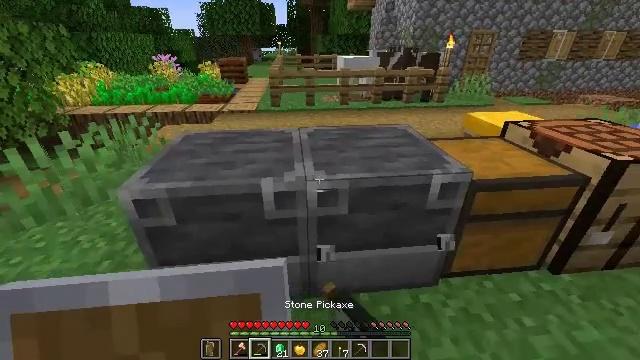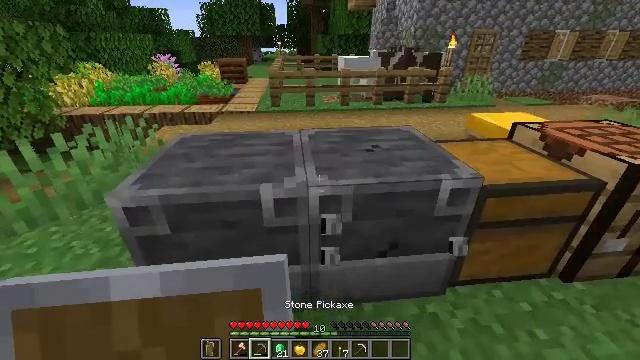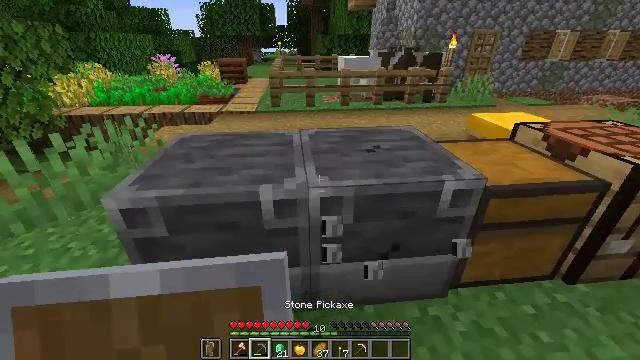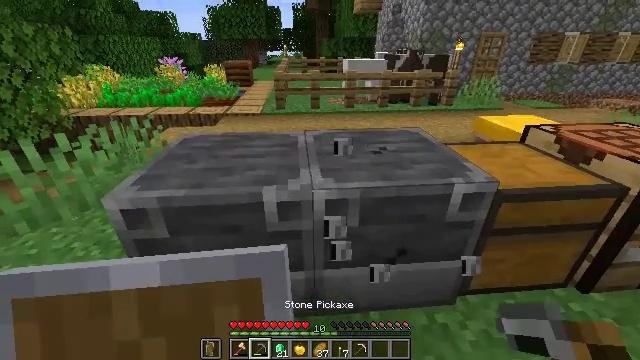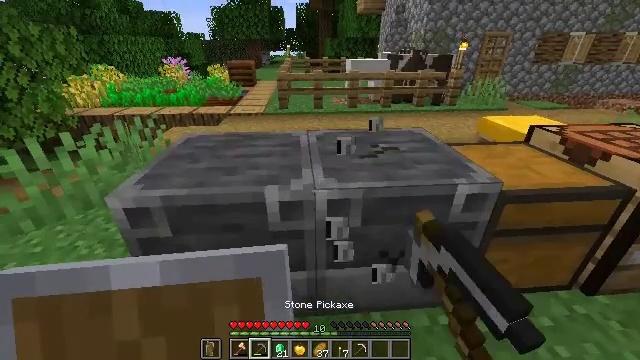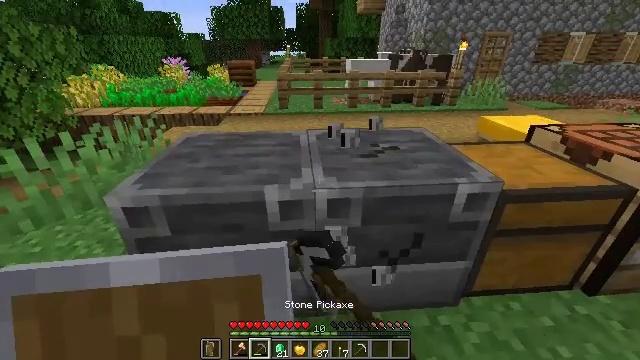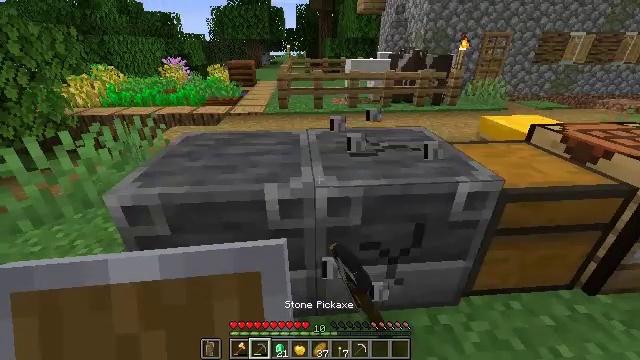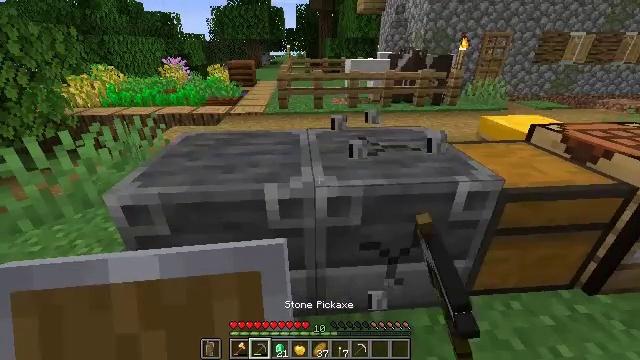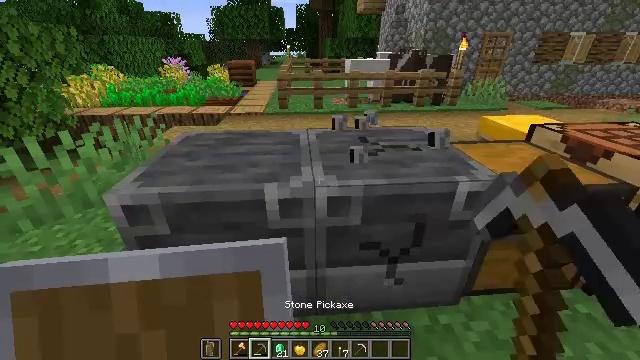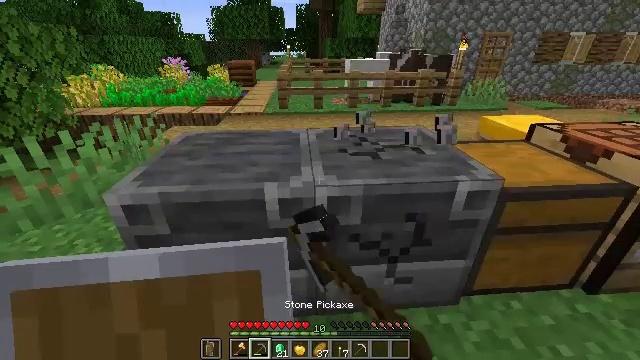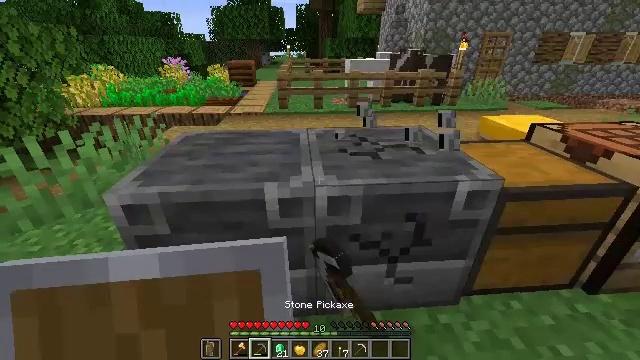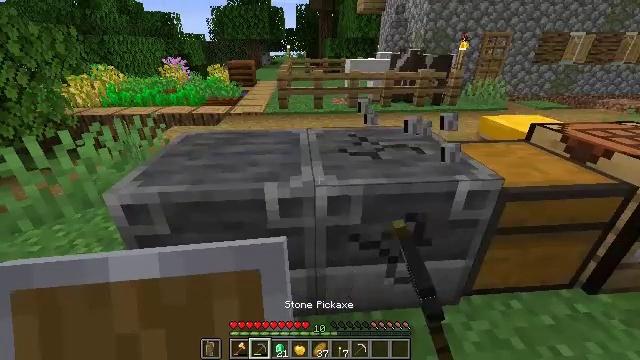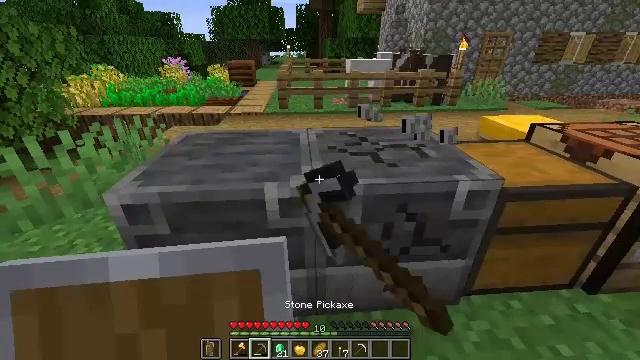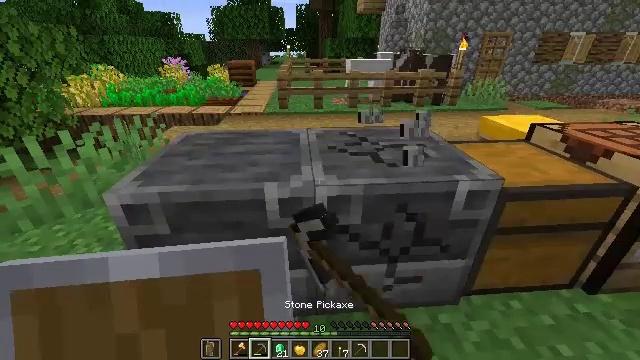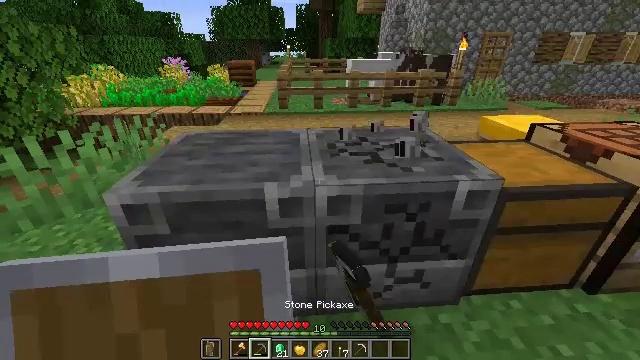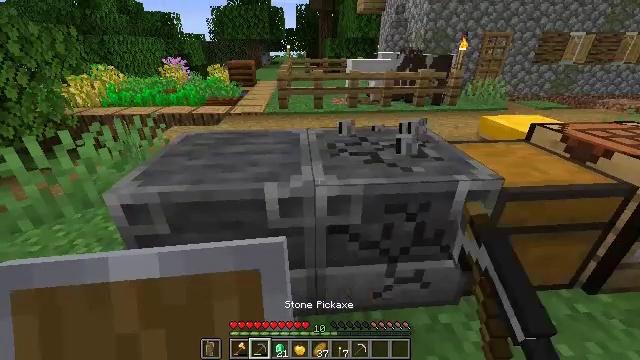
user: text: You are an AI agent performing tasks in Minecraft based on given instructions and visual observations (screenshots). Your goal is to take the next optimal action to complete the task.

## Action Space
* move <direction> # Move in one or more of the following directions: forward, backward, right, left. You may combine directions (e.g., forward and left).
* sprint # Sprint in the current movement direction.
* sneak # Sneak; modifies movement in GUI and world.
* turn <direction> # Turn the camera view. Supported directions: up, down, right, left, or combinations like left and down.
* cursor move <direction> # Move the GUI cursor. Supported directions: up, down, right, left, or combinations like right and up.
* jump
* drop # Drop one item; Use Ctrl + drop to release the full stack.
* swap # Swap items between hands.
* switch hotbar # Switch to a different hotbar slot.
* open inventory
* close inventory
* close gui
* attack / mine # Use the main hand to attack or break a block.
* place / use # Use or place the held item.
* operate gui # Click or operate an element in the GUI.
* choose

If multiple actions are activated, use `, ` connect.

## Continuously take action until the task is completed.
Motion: motion action
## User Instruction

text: Mine the blast furnace.
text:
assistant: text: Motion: attack / mine
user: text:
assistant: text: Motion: attack / mine
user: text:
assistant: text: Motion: turn left, attack / mine
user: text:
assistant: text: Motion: attack / mine
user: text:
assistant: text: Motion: attack / mine
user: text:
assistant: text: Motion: attack / mine
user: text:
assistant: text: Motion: attack / mine
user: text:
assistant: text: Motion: attack / mine
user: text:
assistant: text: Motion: attack / mine
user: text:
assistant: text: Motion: attack / mine
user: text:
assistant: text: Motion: attack / mine
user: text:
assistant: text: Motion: attack / mine
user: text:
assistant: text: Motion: attack / mine
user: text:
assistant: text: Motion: attack / mine
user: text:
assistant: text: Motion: attack / mine
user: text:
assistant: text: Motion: attack / mine
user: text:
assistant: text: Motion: attack / mine
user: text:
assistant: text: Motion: attack / mine
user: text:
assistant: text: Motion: attack / mine
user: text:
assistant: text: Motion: attack / mine
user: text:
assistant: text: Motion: attack / mine
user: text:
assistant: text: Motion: attack / mine
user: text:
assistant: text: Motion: attack / mine
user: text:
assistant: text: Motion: attack / mine
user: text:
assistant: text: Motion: attack / mine
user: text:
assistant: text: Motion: turn left, attack / mine
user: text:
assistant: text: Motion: attack / mine
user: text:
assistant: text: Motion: attack / mine
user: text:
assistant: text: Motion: attack / mine
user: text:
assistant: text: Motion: attack / mine